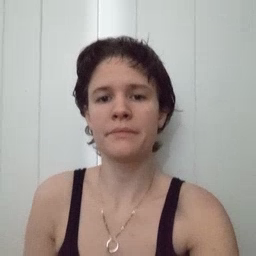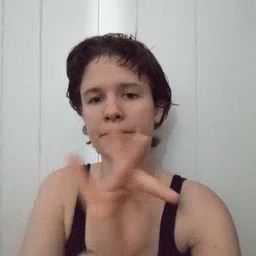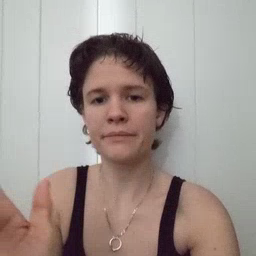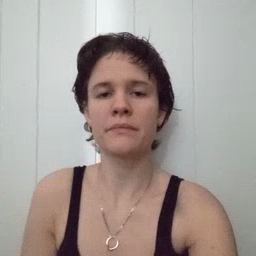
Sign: empty